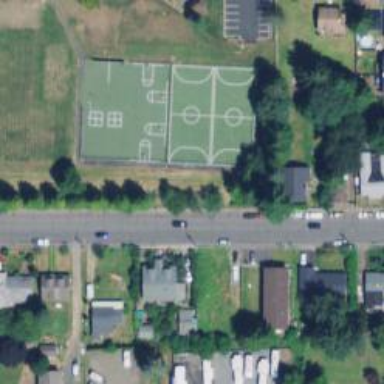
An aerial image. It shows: Basketball court located in leisure land pitch.